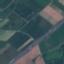
Label: Highway